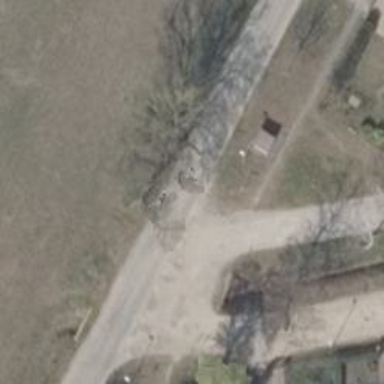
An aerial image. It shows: Unmarked crossing on the road.